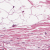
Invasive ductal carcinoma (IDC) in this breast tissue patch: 0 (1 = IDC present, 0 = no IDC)